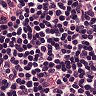
Metastatic tissue present: no